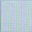
Piece: xx